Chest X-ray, AP view. Patient: 51 years old, sex M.
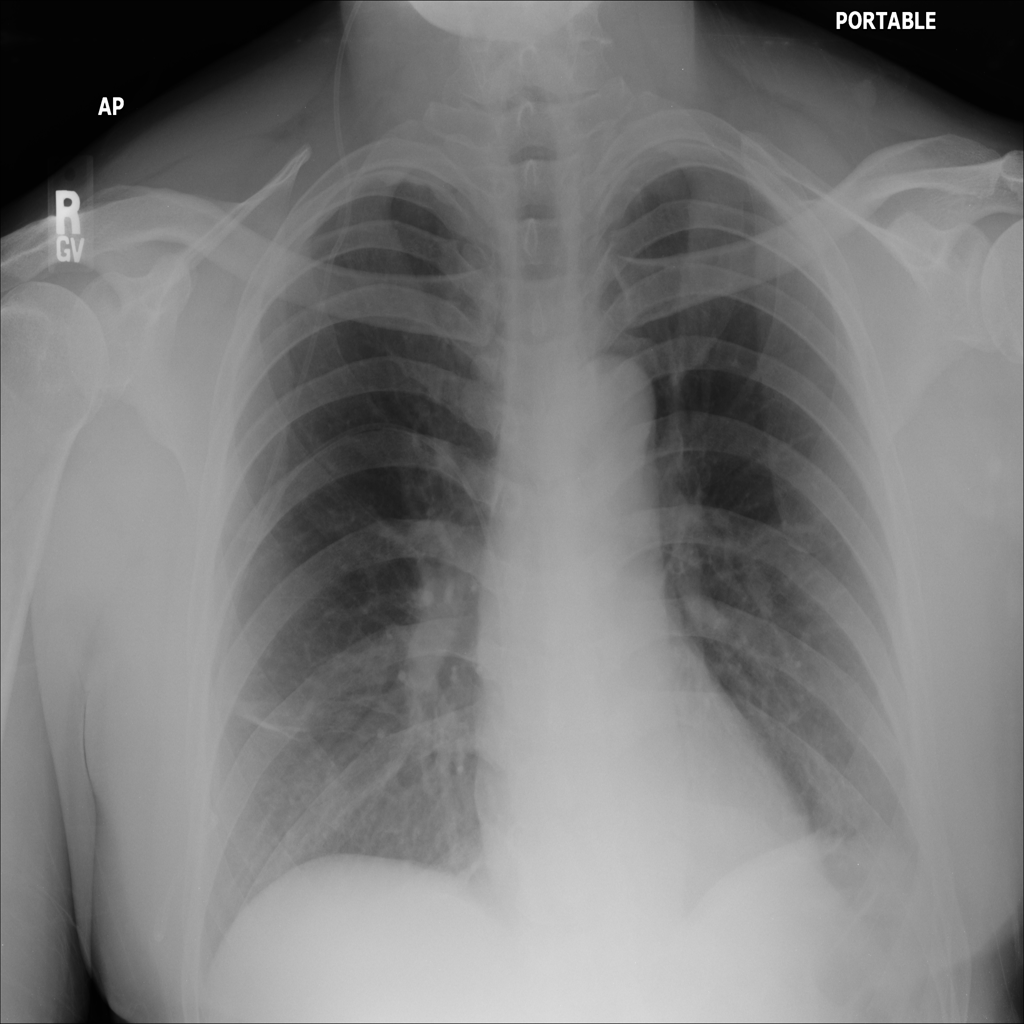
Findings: Atelectasis